Question: What key is to the right of the E key?
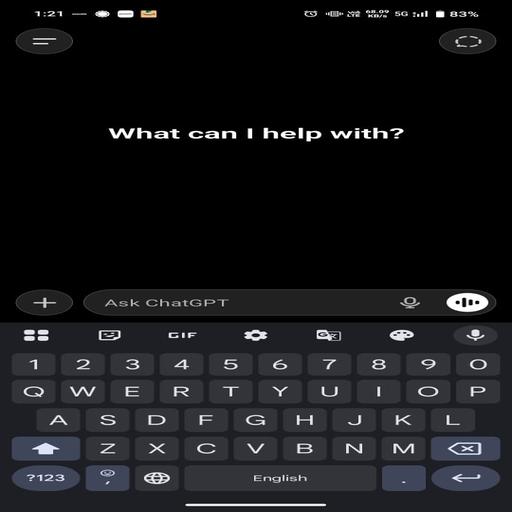
Answer: R